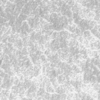
Label: not_dusty